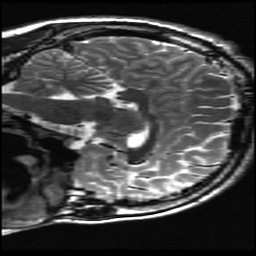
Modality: T2w
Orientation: sagittal
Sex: male
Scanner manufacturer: ge
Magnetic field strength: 3 T
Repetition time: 5 s
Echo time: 0.1012 s